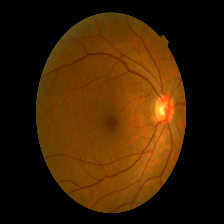
Diabetic retinopathy grade: Mild